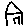
Label: house